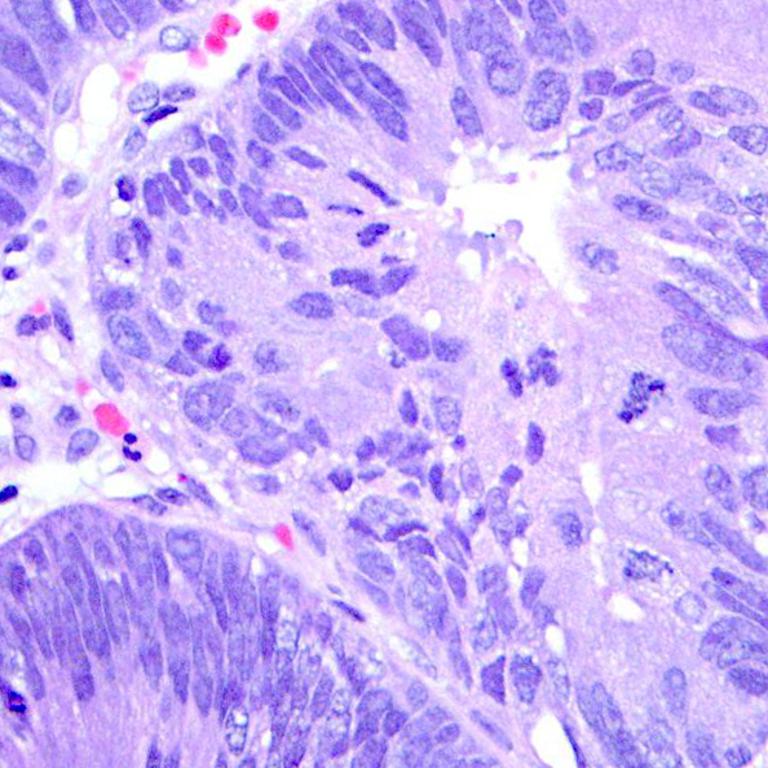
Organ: colon
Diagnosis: adenocarcinomas